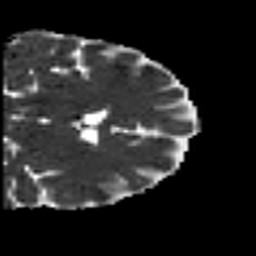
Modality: MD
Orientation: coronal
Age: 45
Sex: female
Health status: ill
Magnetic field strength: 3 T
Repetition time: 8.4 s
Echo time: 0.0926 s